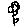
Label: flower